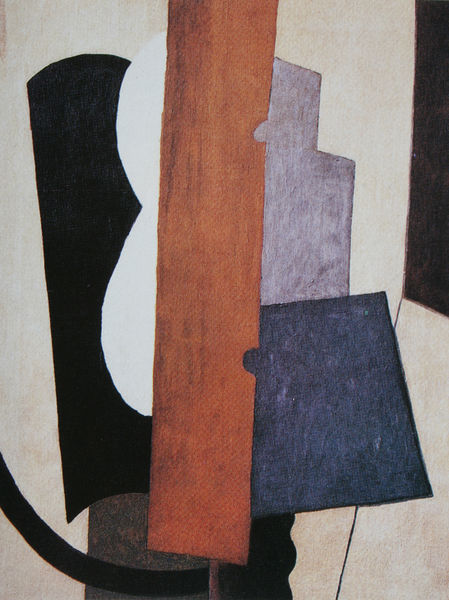
Titel: Malerische Architektonik
Künstler: Ljubow Popowa
Standort: Moskau
Institution: Tretjakow-Galerie
Schlagwörter: blau, dunkel, gemälde, weiß, komposition, kubismus, braun, bunt, grau, hell, licht, orange, raum, schwarz, rot, beige, hochformat, zylinder, wand, bild, instrument, öl, felder, stoff, strick, kontrast, kreis, rund, farbig, wellen, ecke, bogen, perspektive, moderne, abstrakt, farben, fläche, flächen, modern, formen, lila, violett, linien, figuren, material, duktus, gerade, collage, flieder, rechtecke, kurven, eckig, rechteck, linie, farbflächen, form, gebilde, strich, löcher, kollage, senkrecht, halbkreis, ecken, kontraste, kurve, geometrisch, struktur, rötlich, gegenstand, rundung, blech, geometrie, quadrat, viereck, vierecke, kandinsky, moderne kunst, kerben, kerbe, lasierend, gezahnt, kantig, braque, konkret, kolage, kontrastreich, abstaktion, überlappen, farbstufen, e, schwarz braun, oppositionen, pflieder, holz